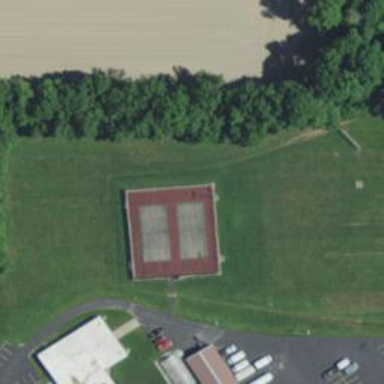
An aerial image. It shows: Tennis court in leisure pitch.